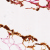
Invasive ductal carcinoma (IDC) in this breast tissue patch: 0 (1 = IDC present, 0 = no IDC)